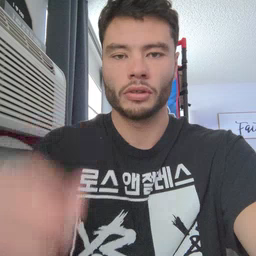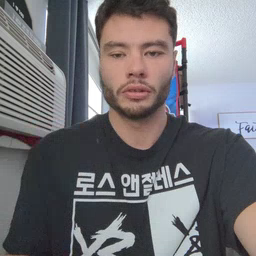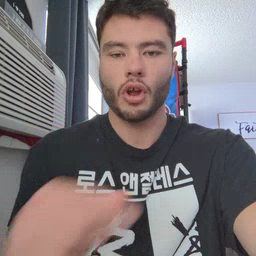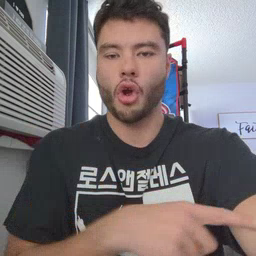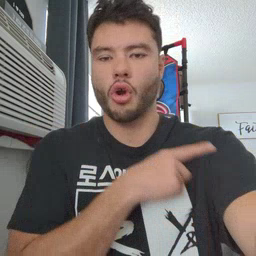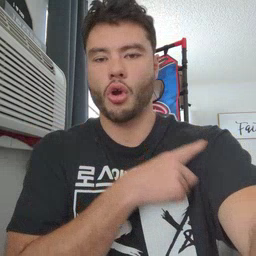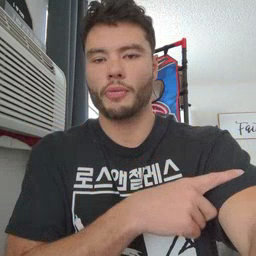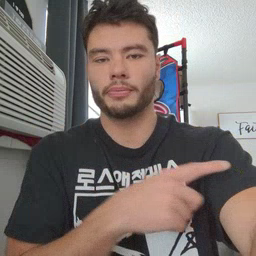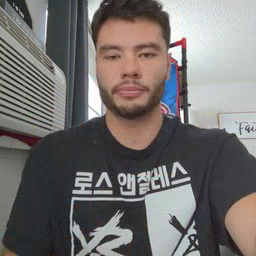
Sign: arm